Question: I'm not sure what to call the problem I'm having, so maybe that's why I'm also having trouble finding a solution.
I was handed a PSD file to convert into a website and I can't, for the life of me, figure out how to get this background image to behave the way we want.
Below is a visual example of the layout I was given, with some editing for the purpose of this post.

The white column on the left will be a fixed width and we want the skyline image to expand from the edge of the column to fit the rest of the browser's window, expanding beyond the inner "wrapper" between the green lines.
I have tried placing divs within my main wrapper div (green lines) and positioning them absolutely. I positioned them absolutely, because I also need both divs to fill 100% of the window's height. This works, but I can't get the width of the right hand column (the image) to fill the remainder of the window.
I set my div's width to 100%, but it's nested within my wrapper div, so it is 100% of the wrapper's width, not the remaining width of the screen.
I'm lost here...am I on the right track, with nesting them inside my wrapper div and positioning them absolutely? Should I go to a table based layout instead? I don't know where to begin my search for a solution and I've been stuck for 2 days now.
Here is a very basic example of what I am trying. As you can see in the CodePen link, the blue div on the right does not extend to fill the remaining window space completely.
'''
body { background: #d8d8d8; }
html, body {
height: 100%;
margin: 0;
}
#wrapper {
width: 100%;
max-width: 1000px;
height: 100%;
margin: 0 auto;
position: relative;
z-index: 1;
}
#left-col {
position: absolute;
left: 0;
top: 0;
bottom: 0;
width: 330px;
background: #fff;
}
#right-col {
position: absolute;
left: 330px;
top: 0;
bottom: 0;
width: 100%;
background: #3A82A4;
}
#left-content {
position: absolute;
left: 40px;
right: 40px;
top: 40px;
}
#right-content {
position: absolute;
width: 590px;
left: 40px;
top: 40px;
}
'''
'''
<div id="wrapper">
<div id="left-col">
<div id="left-content">
Left column content
</div>
</div>
<div id="right-col">
<div id="right-content">
Lorem ipsum dolor sit amet, consectetur adipiscing elit. Proin fermentum hendrerit felis eget blandit. Duis lobortis leo nunc, eget venenatis mauris posuere ut. Pellentesque sed justo tincidunt, tristique arcu nec, euismod massa. Aenean quis ipsum nec lacus ullamcorper scelerisque. Nulla ultricies dui sit amet arcu ornare luctus. Ut cursus ut sem sed sagittis. Phasellus tincidunt sapien non odio lacinia vestibulum.
</div>
</div>
</div>
'''
<URL>
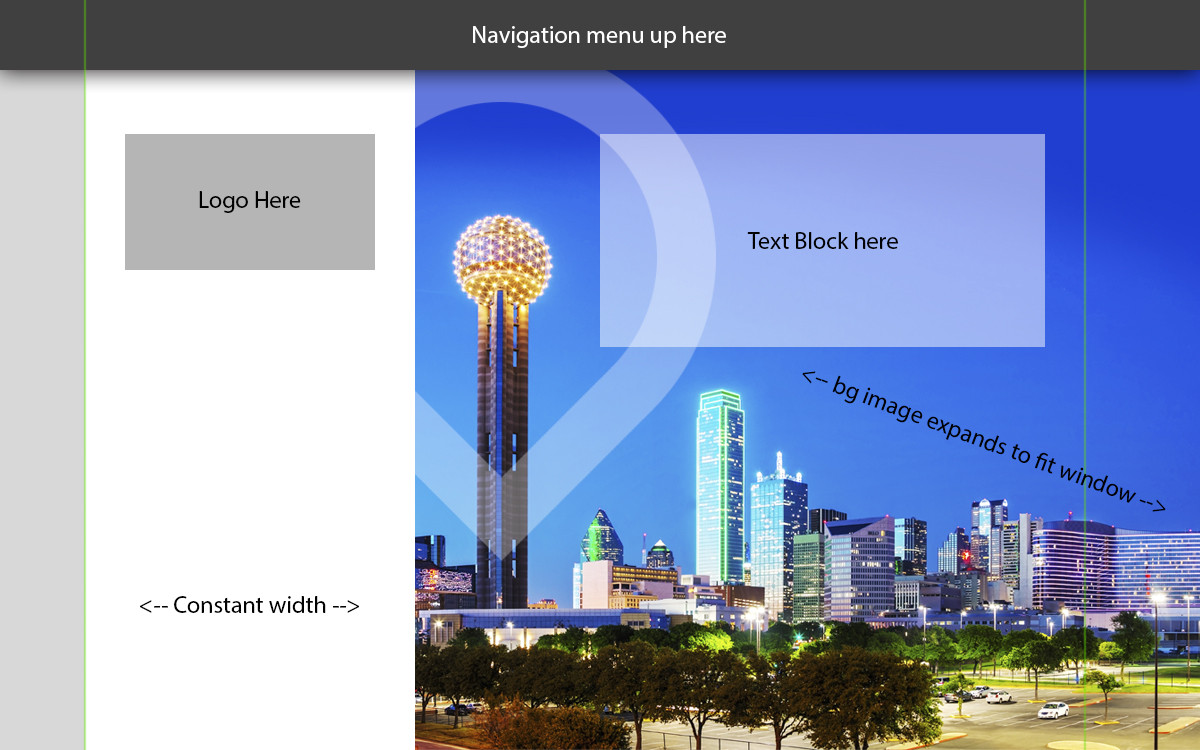
Answer: This might not be exactly what you are looking for, but I think it's close: <URL>;
Basically the '#wrapper' is a quarter of the way from the left side of the page and the image expands all the way to the right hand side. When the window gets too small for the '#wrapper' to display the content and the '#left-col' the below media query removes the left hand margin and makes the '#wrapper' take up the whole page.
'''
@media screen and (max-width: 1250px) {
#wrapper{
width: 100%;
margin-left: 0;
}
}
'''